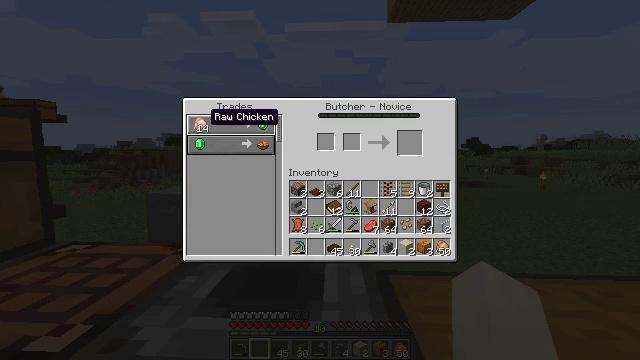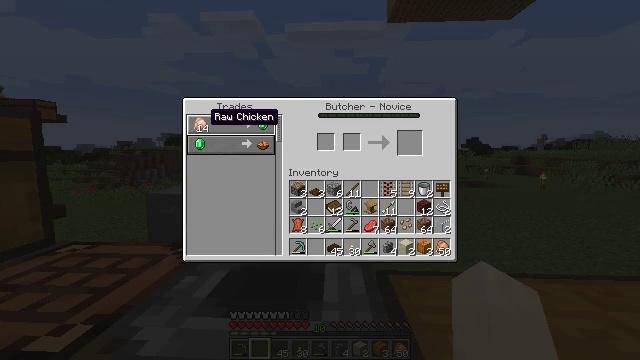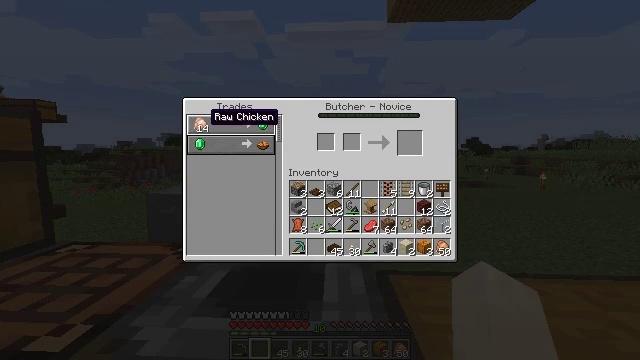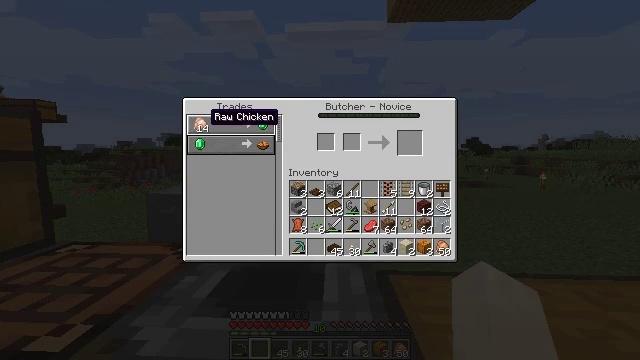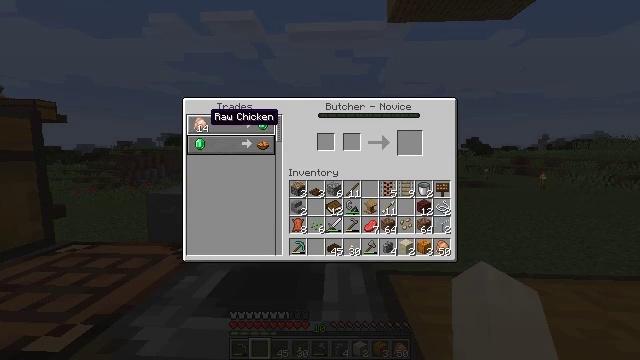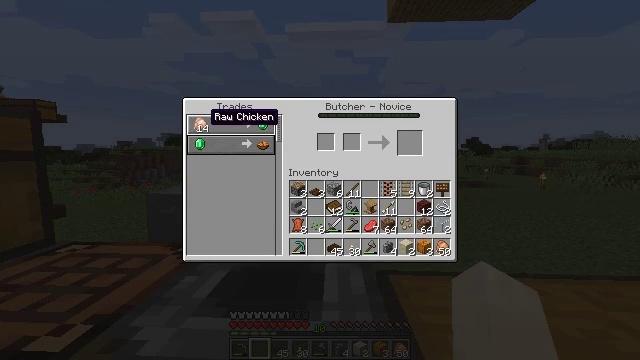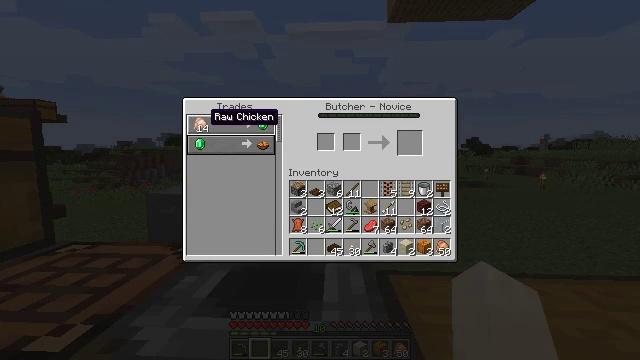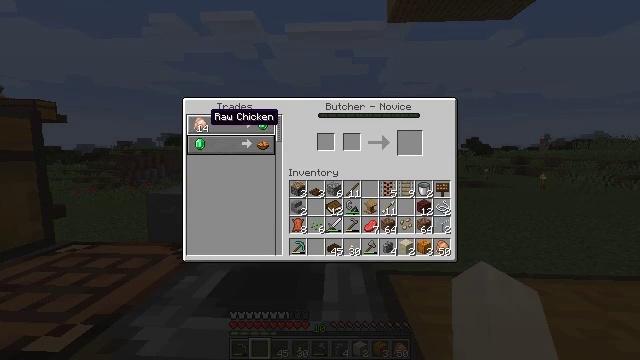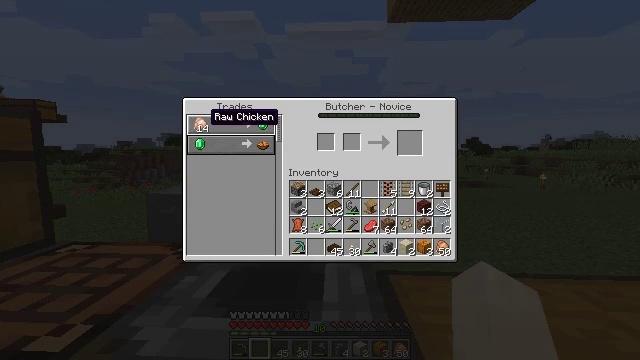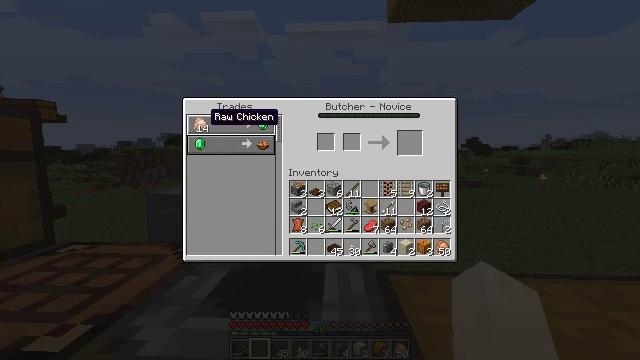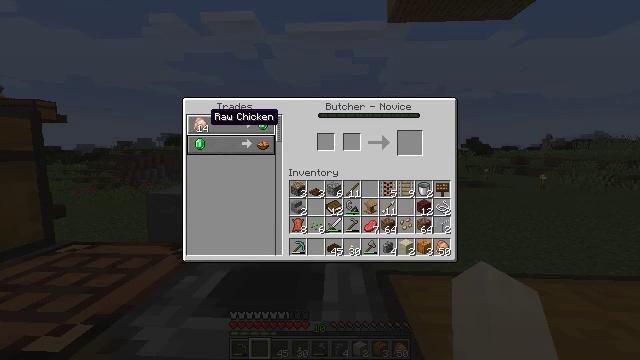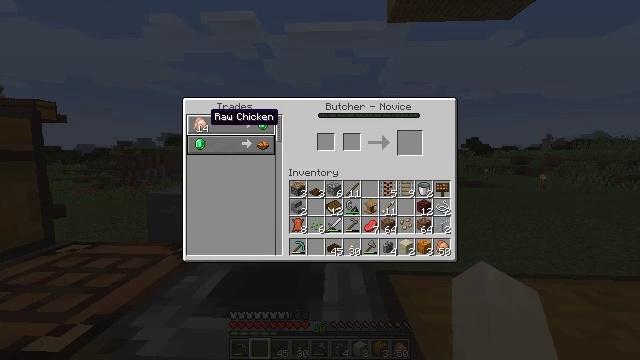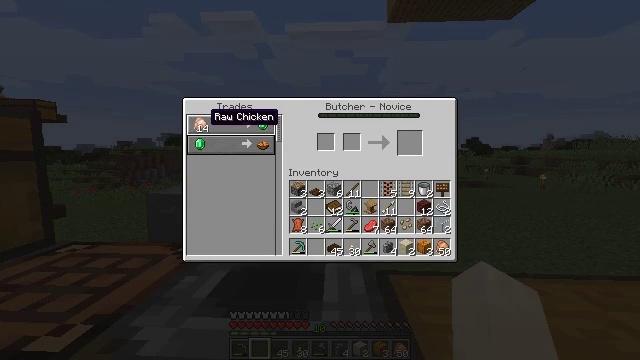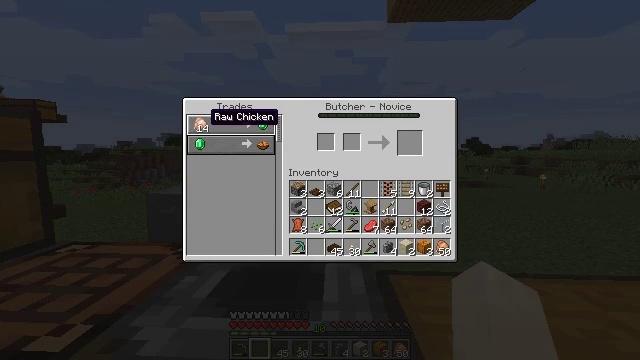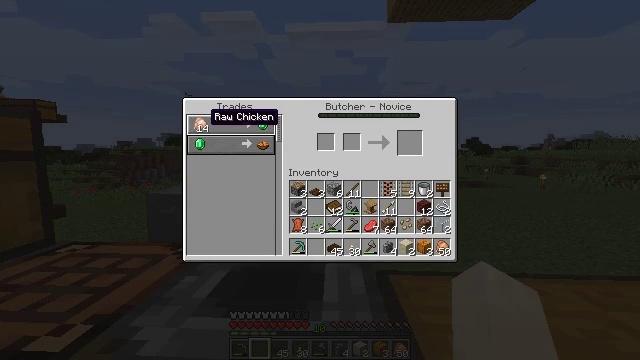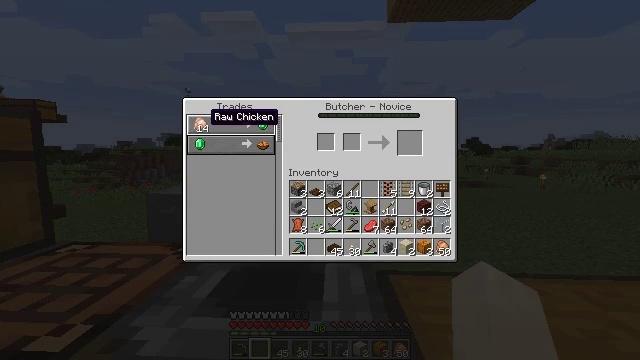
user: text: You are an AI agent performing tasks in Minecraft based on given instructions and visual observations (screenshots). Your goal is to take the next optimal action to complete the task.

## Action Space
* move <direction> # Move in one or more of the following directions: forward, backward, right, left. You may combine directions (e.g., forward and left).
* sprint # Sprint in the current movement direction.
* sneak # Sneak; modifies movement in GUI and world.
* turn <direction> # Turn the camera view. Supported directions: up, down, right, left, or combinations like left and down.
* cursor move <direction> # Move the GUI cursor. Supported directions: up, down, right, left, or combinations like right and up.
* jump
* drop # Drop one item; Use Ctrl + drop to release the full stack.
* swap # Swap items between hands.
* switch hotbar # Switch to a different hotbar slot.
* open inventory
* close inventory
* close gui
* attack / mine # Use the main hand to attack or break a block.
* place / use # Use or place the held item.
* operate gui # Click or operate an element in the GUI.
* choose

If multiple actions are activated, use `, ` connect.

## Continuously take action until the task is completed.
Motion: motion action
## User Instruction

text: Break the smoker to collect it.
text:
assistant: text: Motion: no_op
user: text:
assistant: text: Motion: no_op
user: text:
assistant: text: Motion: no_op
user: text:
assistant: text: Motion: no_op
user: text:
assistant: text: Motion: no_op
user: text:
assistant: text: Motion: no_op
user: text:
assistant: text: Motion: no_op
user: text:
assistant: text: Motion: no_op
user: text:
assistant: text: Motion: no_op
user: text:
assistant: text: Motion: no_op
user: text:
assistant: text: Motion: no_op
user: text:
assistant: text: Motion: no_op
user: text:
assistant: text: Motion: no_op
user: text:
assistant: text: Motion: no_op
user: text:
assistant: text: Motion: no_op
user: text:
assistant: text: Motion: no_op
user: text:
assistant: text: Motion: no_op
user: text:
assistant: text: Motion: no_op
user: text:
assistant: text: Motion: no_op
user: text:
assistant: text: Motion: no_op
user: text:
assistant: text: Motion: no_op
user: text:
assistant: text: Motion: no_op
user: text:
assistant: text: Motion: no_op
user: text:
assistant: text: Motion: no_op
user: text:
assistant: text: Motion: no_op
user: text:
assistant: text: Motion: no_op
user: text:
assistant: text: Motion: no_op
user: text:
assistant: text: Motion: no_op
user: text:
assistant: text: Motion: no_op
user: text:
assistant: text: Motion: no_op